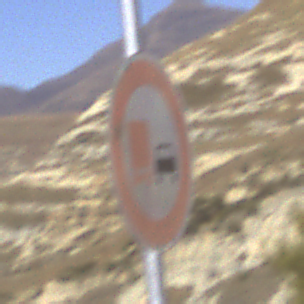
Verkehrszeichen: UeberholverbotKraftfahrzeuge
Umgebung: Outdoor, Nature
Tageszeit: Midday
Wetter: Clear
Licht: Natural
Jahreszeit: NotSpecified
Kontrast: HighContrast